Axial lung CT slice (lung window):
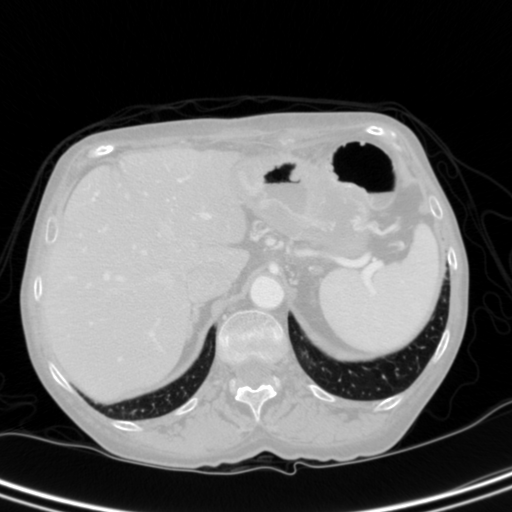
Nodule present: no